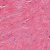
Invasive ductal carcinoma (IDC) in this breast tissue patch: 0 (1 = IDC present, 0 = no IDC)